Question: I have a table named 'call_charges' it has following data in it.

I need to get all un-paid payments whose payment retries is also unpaid.
i.e rows which has 'transaction_bid' not null and 'is_paid' 0, will return records with 'id' 6 and 10.
But 'id' 6 has has a paid retry('id' 12, with 'retry_id' 6 and 'is_paid' 1), so row with 'id' 6 should not be there in the result.
I have tried with:
'''
SELECT 'call_charges'.* FROM 'call_charges' LEFT JOIN 'call_charges' AS
'retries_call_charges' ON 'retries_call_charges'.'retry_id' = 'call_charges'.'id'
WHERE 'call_charges'.'is_paid' = 0 AND ('call_charges'.'transaction_bid' IS NOT NULL
AND 'call_charges'.'retry_id' IS NULL)
'''
But it returns both the rows with 'id' 6 and 10.
Thanks in advance.
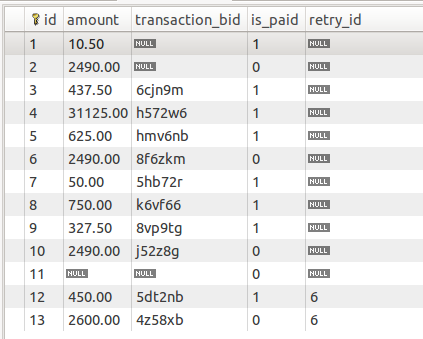
Answer: Here you go:
'''
SELECT c1.id
FROM call_charges c1
LEFT JOIN call_charges c2
ON c1.id = c2.retry_id AND c2.is_paid = 1
WHERE c1.transaction_bid IS NOT NULL
AND c1.is_paid = 0
AND c2.id IS NULL
AND c1.retry_id IS NULL
'''
<URL>
'c2.id' could be null because a 'LEFT JOIN' has been used. When 'c1.id' does not match 'c2.retry_id' then 'c2.id' will be NULL.